Question: I have this for loop problem in my c++ program. When i try to run it it's all working fine but there is a small problem in the "Enter name:" loop. The "Enter name:" outputs 5 times but the first "Enter name:" is not recognized as part of the loop but instead the 6th empty line before the last "Enter name:" loop is recognized as one but it does not have a "Enter name:" in it, it is just an empty line with no words but the program recognized it as part of the loop not the one in the very first line with the "Enter name:". Can someone help me to fix and recognize the first line with the "Enter name:" as part of the loop and not recognize the 6th line of the program as part of the loop.

This is my code for my c++ program:
'''
#include <iostream>
#include <string.h>
#include <stdio.h>
using namespace std;
int main()
{
char names[5][20],t[20];
int i,j;
for ( int i = 0; i < 5; i++ )
{
cout << "Enter name: ";
cin.getline( names[i], 20 );
}
{
cout<<" ";
cin>>names[i];
}
for(i=1; i<5; i++)
{
for(j=1; j<5; j++)
{
if(strcmp(names[j-1], names[j])>0)
{
strcpy(t, names[j-1]);
strcpy(names[j-1], names[j]);
strcpy(names[j], t);
}
}
}
cout<<"
Names Sorted in Alphabetical Order :
";
for(i=0; i<5; i++)
{
cout<<" ";
cout<<names[i]<<"
";
}
return 0;
}
'''
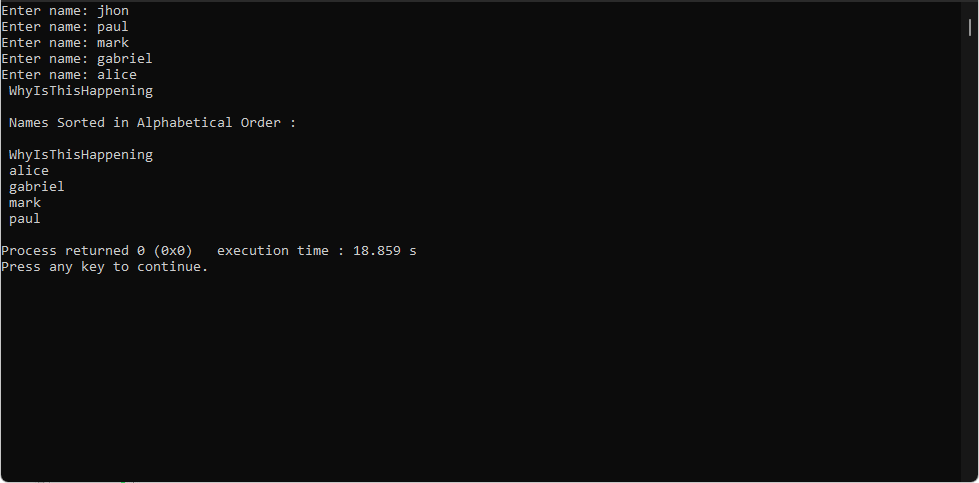
Answer: There are 2 problems with your code:
#### Mistake 1
The variable 'i' is and you're using that uninitialized variable when you wrote:
'''
cin>>names[i]; //this is undefined behavior since 'i' is uninitialized
'''
which leads to .
> means anything can happen the program giving your expected output. But (or make conclusions based) on the output of a program that has undefined behavior.
So the output that you're seeing(maybe seeing) is a result of undefined behavior. And as i said of a program that has UB. The program may just crash.
So the first step to make the program correct would be to remove UB. you can start reasoning about the output of the program.
#### Mistake 2
You have an unnecessary block(given below) in your code:
'''
{
cout<<" ";
cin>>names[i];
}
'''
The above block does not belong to any 'for' loops and is completely unnecessary. You should remove the above shown block.
Additionally, you need to take care of the fact that you must not go of any of the array in your program. For example, say if you have an array named 'arr' of length '5' then you can safely access elements: 'arr[0]','arr[1]','arr[2]','arr[3]' and 'arr[4]'. But if we try to access 'arr[5]' then it will lead to undefined behavior.
---
<URL>